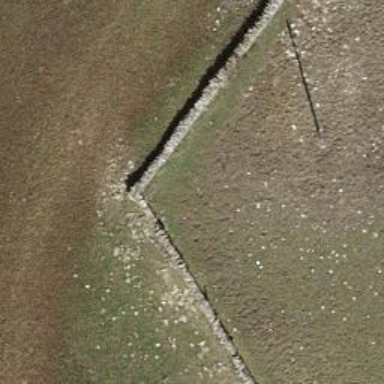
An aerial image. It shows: Wall made of dry stone.